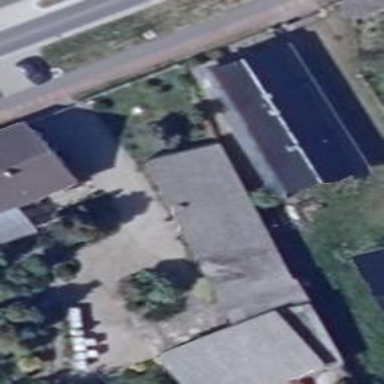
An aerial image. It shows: Building.